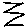
Label: zigzag